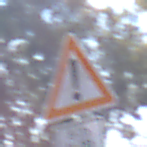
Verkehrszeichen: Gefahrenstelle
Zusatzzeichen unten: ZeitangabenOhneBeschraenkungAufWochentage2
Umgebung: Outdoor, Suburban
Tageszeit: MorningAfternoon
Wetter: PartlyCloudy
Licht: Natural
Jahreszeit: NotSpecified
Kontrast: HighContrast